Question: Usually does a lot of code completion actions in Webstorm. However I can't seem to find any quick code generation for 'for' loops.
I want something analogous to this :

Is there some reason Webstorm doesn't have this? Or has my googling been off.
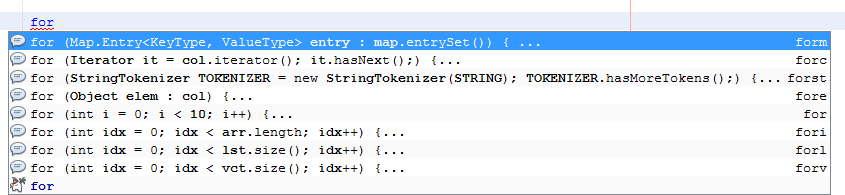
Answer: You can type 'itin' + 'ctrl+space' and your loop template will be generated.
In the autocomplete window you will see a lamp, click in it to edit you template.
Here are some examples: <URL>